Fundus camera: zeiss
Shooting center: midpoint
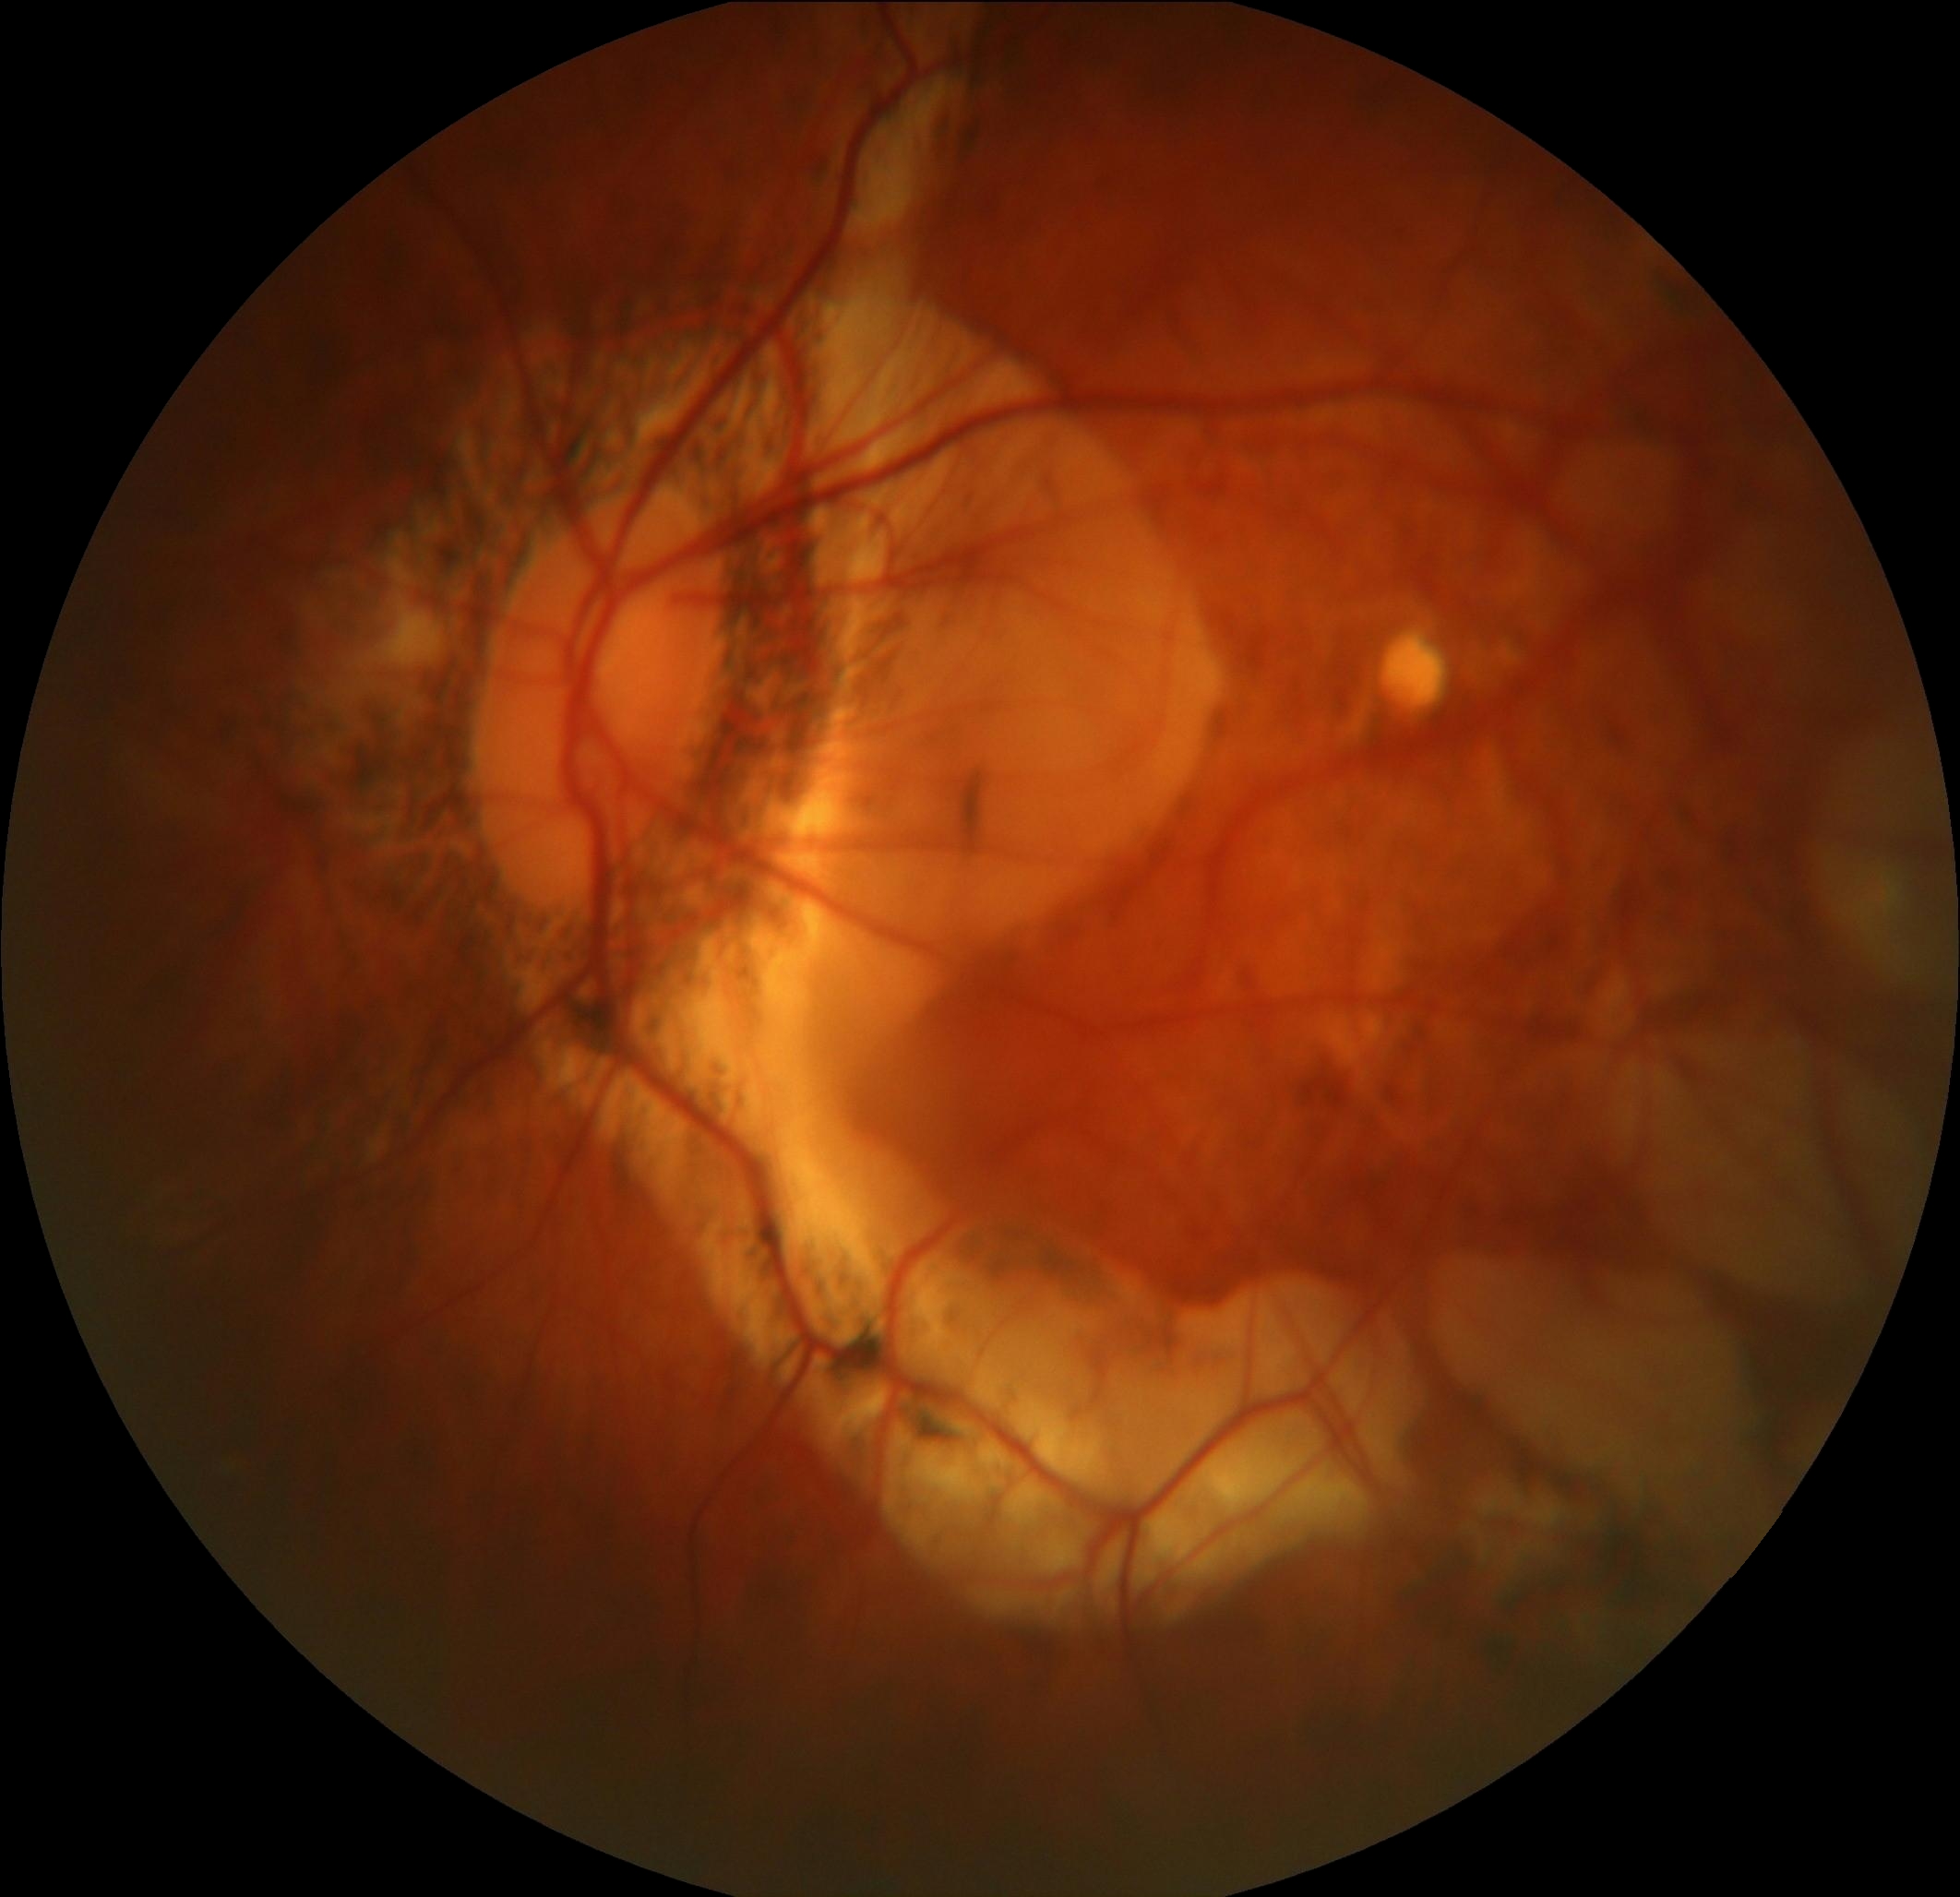
Pathologic myopia: yes
Patchy retinal atrophy: present
Retinal detachment: absent